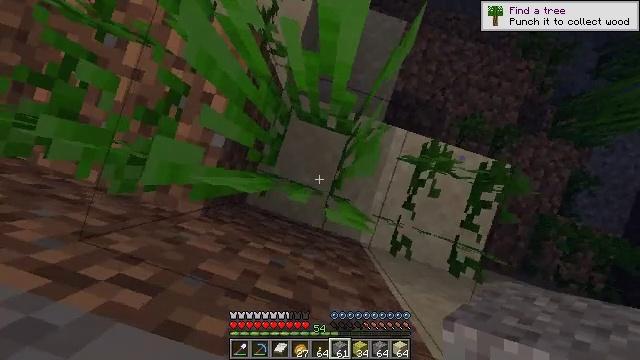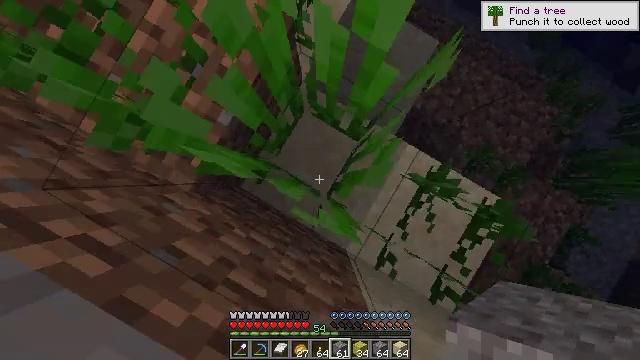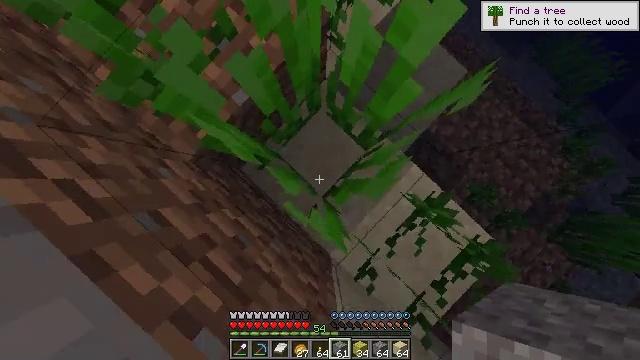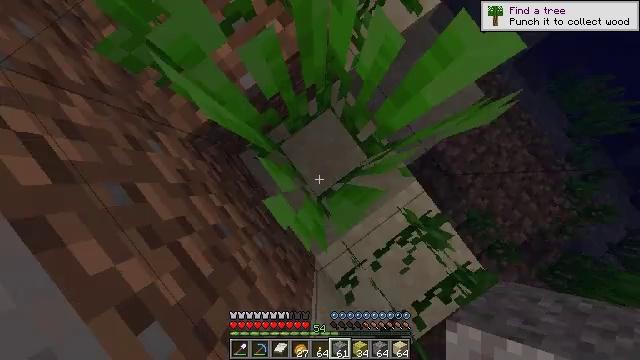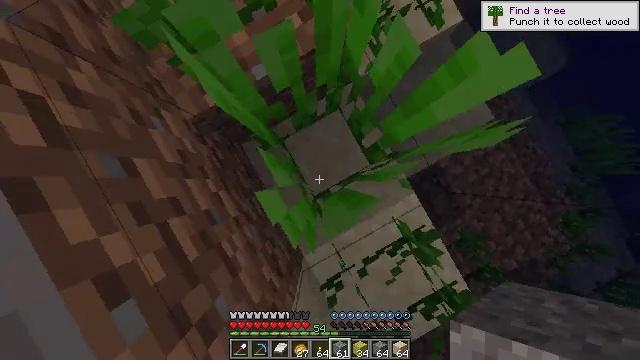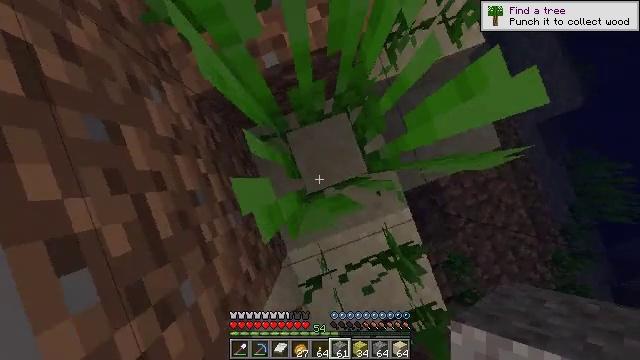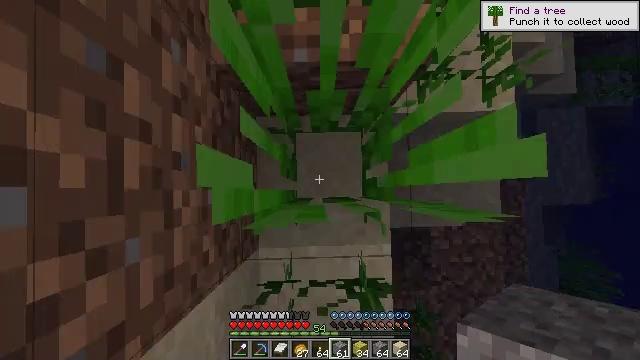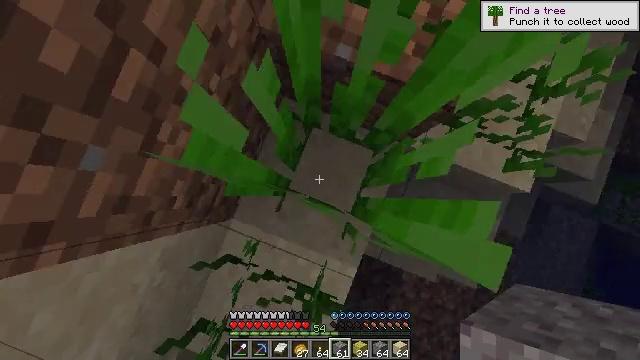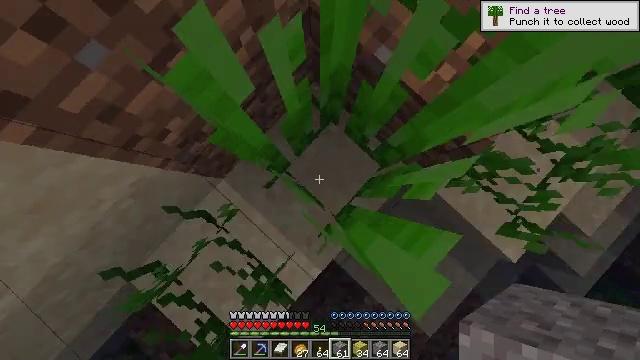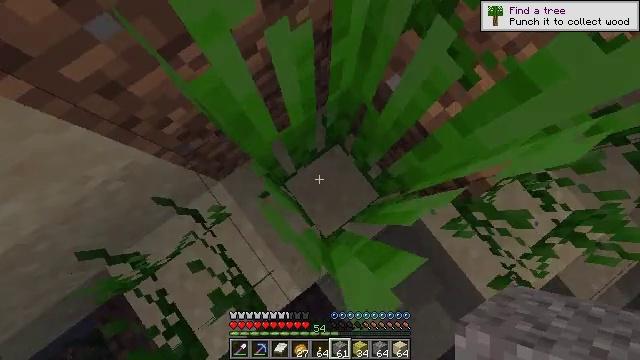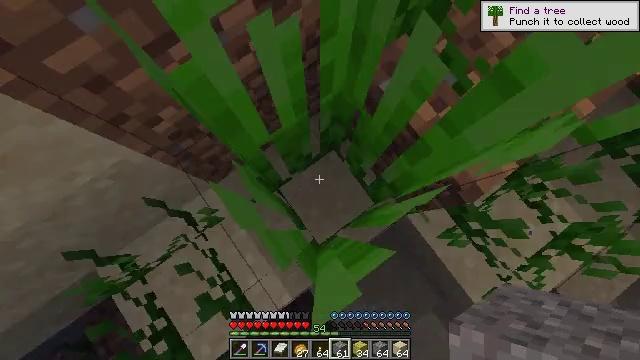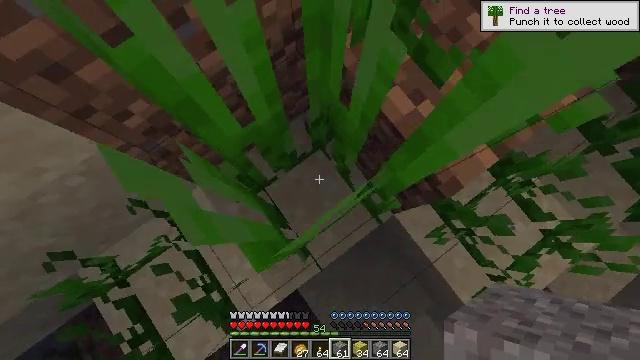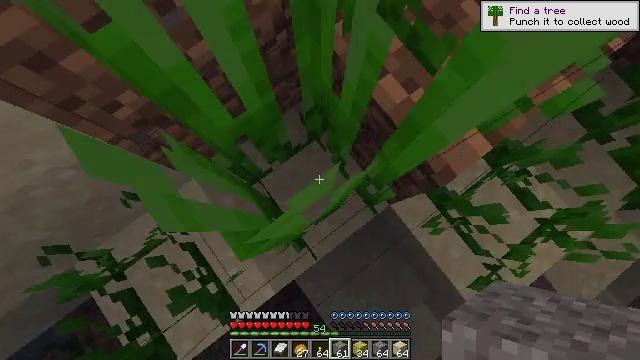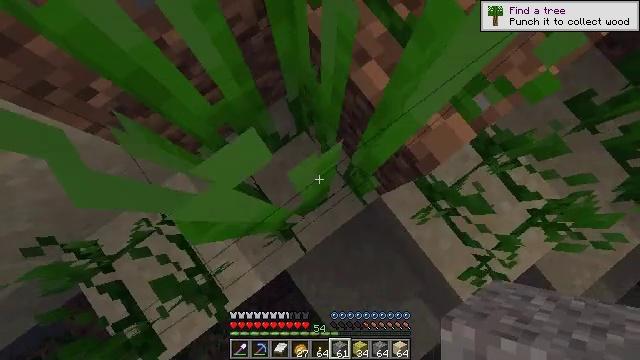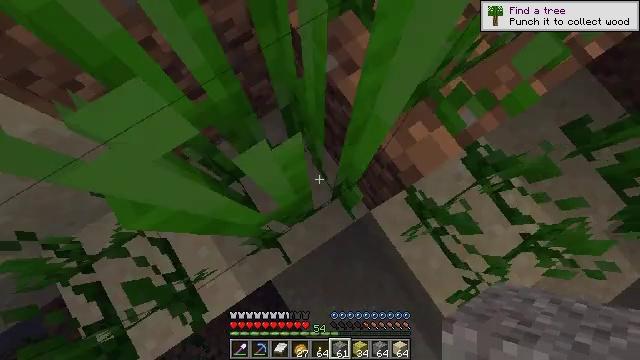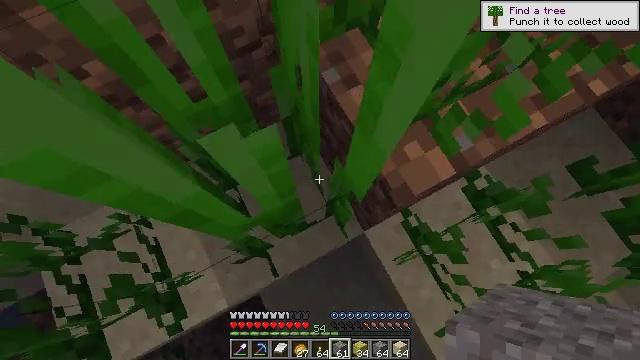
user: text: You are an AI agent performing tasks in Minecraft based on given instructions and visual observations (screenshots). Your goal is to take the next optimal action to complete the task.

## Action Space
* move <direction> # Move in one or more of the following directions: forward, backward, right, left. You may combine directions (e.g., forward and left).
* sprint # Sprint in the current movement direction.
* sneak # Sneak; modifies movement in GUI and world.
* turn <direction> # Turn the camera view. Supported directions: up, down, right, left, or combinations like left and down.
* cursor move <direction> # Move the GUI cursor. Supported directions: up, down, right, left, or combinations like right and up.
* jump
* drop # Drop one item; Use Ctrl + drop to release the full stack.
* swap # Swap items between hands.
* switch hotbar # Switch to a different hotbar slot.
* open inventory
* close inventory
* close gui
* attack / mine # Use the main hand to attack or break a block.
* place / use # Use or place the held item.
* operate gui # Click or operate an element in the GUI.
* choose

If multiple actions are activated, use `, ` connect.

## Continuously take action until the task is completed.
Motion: motion action
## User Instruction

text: Mine tall seagrass from underwater.
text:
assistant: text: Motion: turn left
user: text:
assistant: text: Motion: turn left, use / place
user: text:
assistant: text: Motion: move right, turn left, use / place
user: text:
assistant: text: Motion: move right, turn left, use / place
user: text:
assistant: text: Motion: move right, turn left, use / place
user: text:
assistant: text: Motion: move right, turn left and up
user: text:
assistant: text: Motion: move right, turn left
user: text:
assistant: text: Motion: move right, turn left
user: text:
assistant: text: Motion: move right, turn left and up
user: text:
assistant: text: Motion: move right, turn left and up
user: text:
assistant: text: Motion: move right, turn up
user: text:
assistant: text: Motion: move right, turn down
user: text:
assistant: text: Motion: move back and move right, turn down
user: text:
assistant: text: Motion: move back and move right, turn left and up
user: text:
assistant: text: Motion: move back and move right, turn left and up
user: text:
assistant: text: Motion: move back and move right, turn left and up
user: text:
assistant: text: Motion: move back and move right, turn left and up
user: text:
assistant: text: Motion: move back and move right, turn left and up
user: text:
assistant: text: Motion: move back and move right, turn left and up
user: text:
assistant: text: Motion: move back and move right, turn left and up
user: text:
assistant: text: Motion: move back and move right, turn left and up
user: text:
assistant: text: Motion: move back and move right, turn left and up
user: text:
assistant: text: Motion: move back, attack / mine
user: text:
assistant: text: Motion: attack / mine
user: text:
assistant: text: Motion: turn left and up, attack / mine
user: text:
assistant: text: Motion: turn left and up
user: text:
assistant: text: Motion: turn left and up
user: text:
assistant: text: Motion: no_op